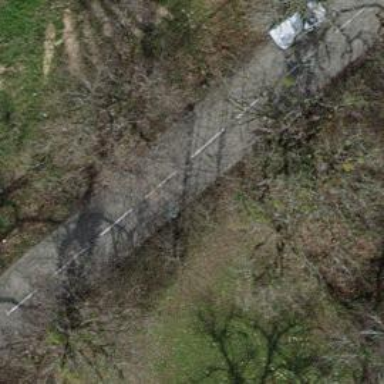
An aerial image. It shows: Avenue of deciduous broadleaved trees.